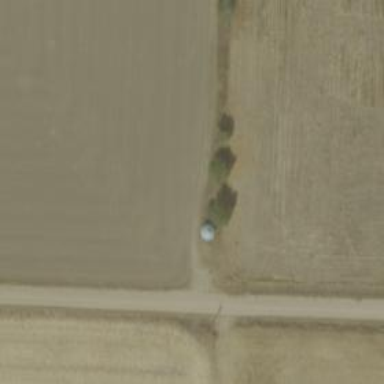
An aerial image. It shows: Silo.